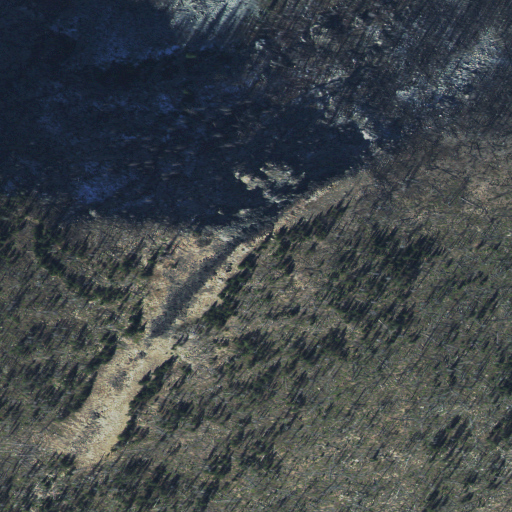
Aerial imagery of mountain in Idaho named Horse Creek Butte containing shrub, evergreen forest, and grassland